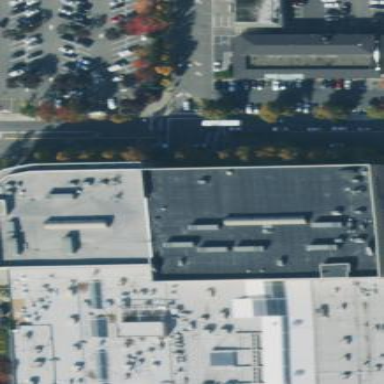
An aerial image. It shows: Department store building section.